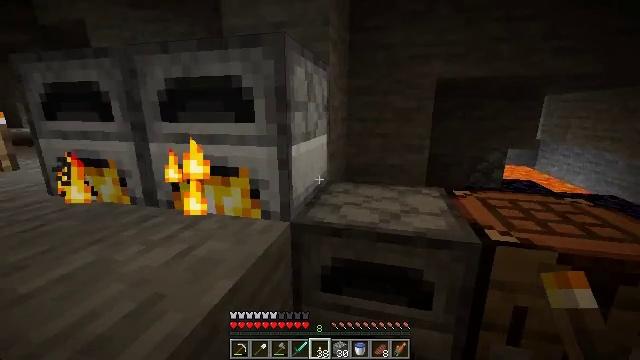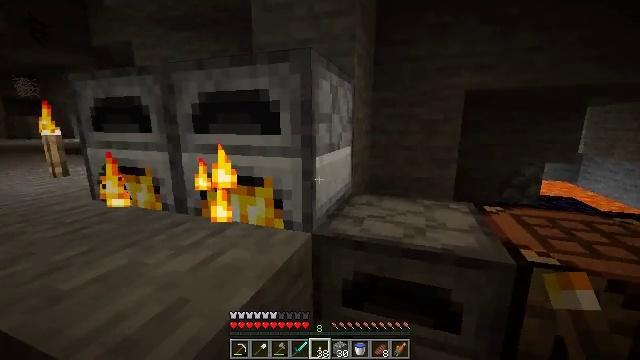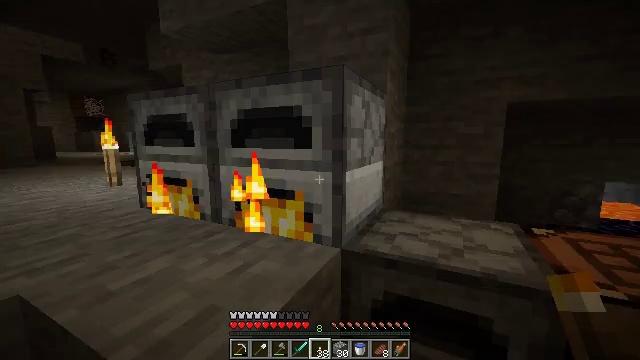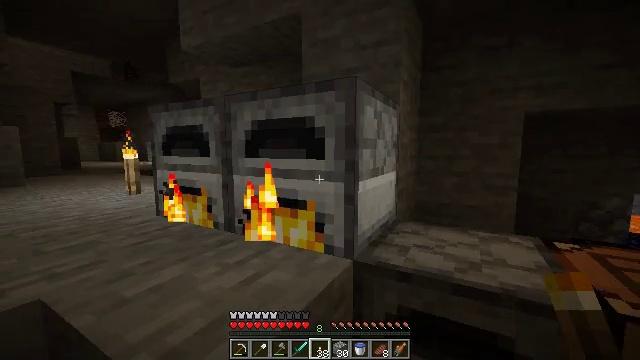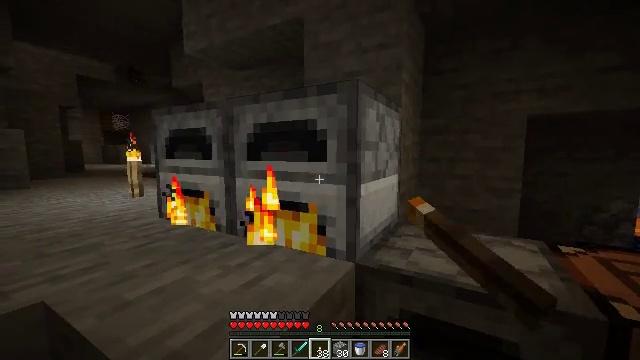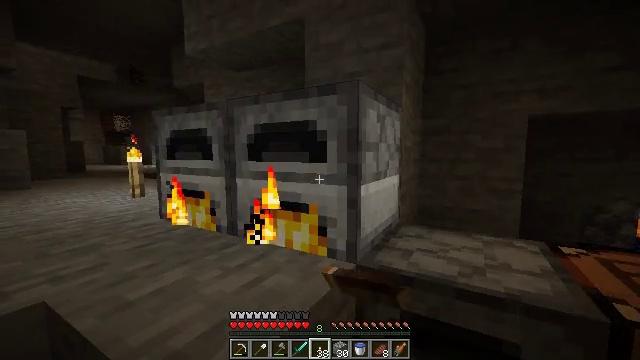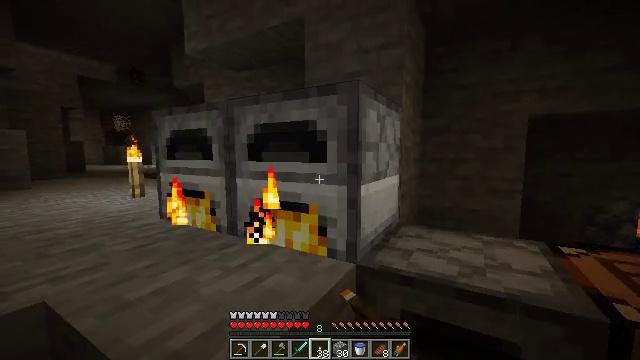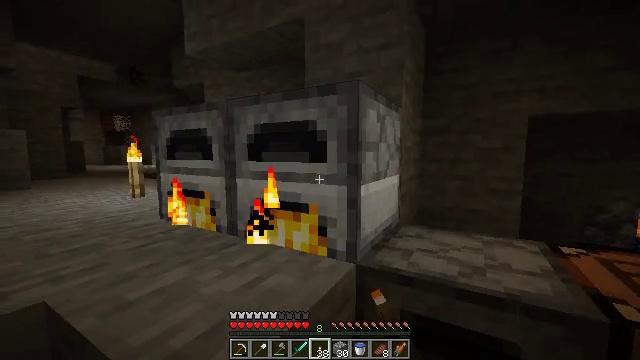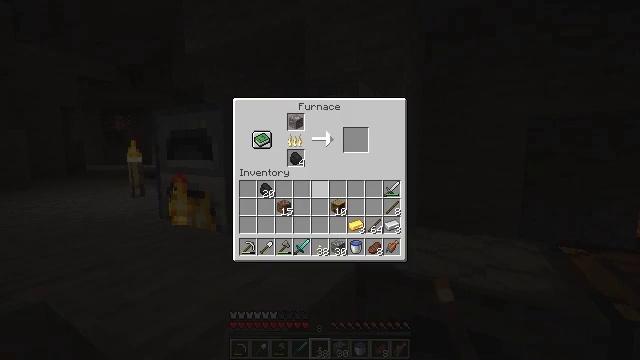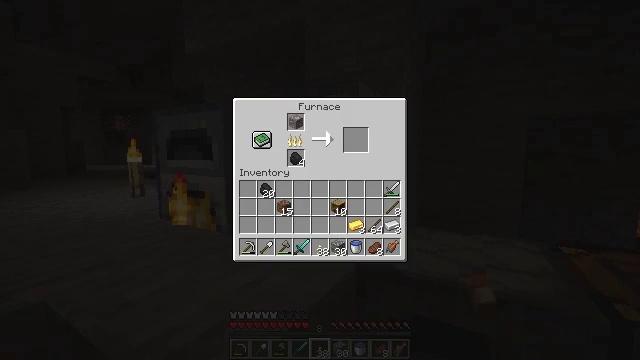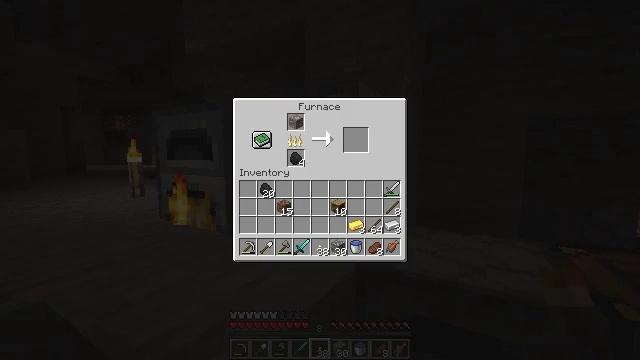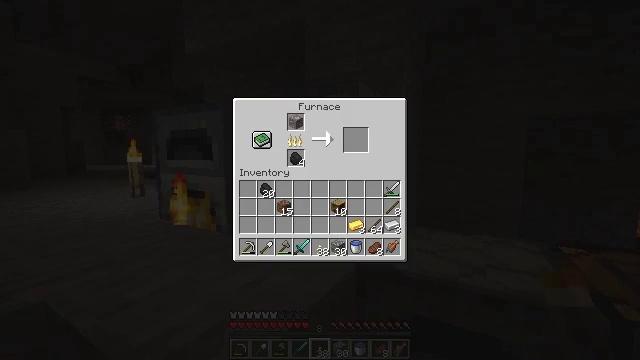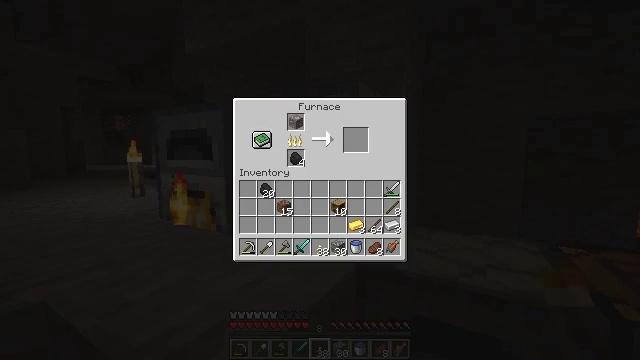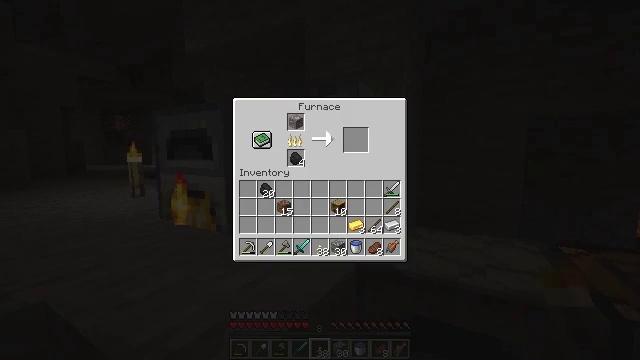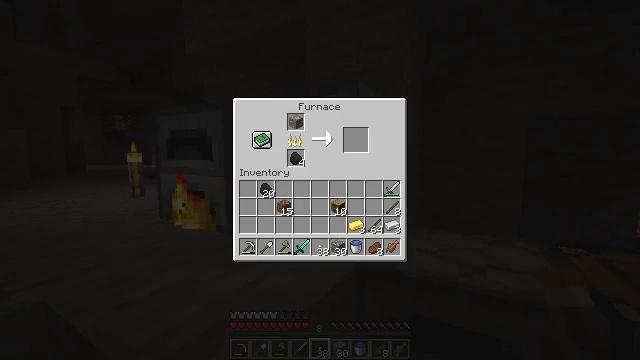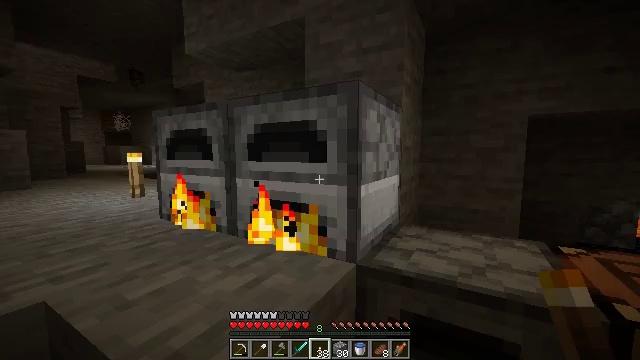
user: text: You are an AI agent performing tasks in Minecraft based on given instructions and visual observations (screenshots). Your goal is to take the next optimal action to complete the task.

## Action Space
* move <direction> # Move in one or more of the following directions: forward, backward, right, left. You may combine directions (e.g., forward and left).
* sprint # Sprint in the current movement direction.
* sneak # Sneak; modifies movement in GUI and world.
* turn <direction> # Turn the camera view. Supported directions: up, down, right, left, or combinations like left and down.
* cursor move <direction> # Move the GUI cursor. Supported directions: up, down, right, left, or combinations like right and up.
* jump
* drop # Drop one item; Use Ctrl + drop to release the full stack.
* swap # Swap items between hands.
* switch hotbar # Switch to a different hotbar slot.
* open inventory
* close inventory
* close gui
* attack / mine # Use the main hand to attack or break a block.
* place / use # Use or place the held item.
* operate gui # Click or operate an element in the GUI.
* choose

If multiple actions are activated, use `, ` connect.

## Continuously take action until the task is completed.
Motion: motion action
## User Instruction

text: Smash the furnace to retrieve it.
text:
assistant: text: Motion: turn left and up
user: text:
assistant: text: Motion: turn left and up
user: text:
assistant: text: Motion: turn left and up, use / place
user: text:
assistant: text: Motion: use / place
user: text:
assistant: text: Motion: use / place
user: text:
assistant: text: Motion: no_op
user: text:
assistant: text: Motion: no_op
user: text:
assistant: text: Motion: open gui
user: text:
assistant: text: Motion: no_op
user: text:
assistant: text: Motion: no_op
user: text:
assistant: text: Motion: no_op
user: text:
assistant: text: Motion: no_op
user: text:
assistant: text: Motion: no_op
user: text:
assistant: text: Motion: no_op
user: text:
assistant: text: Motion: no_op
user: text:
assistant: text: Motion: turn right and down, close gui
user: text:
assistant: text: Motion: turn right and down
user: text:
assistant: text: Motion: turn right and down
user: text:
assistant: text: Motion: turn right and down, use / place
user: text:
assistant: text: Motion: turn down, use / place
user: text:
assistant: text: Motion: use / place
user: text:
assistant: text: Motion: use / place
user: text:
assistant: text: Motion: no_op
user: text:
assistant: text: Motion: open gui
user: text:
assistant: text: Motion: no_op
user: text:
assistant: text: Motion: no_op
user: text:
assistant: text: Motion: no_op
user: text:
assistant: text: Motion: no_op
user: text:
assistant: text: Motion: no_op
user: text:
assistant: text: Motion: no_op